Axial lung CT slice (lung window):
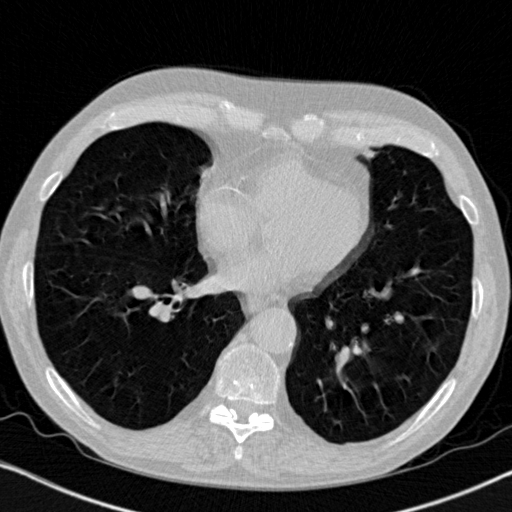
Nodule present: no